Aerial crown-view tile of a tropical tree (Barro Colorado Island, Panama), acquired 20241112:
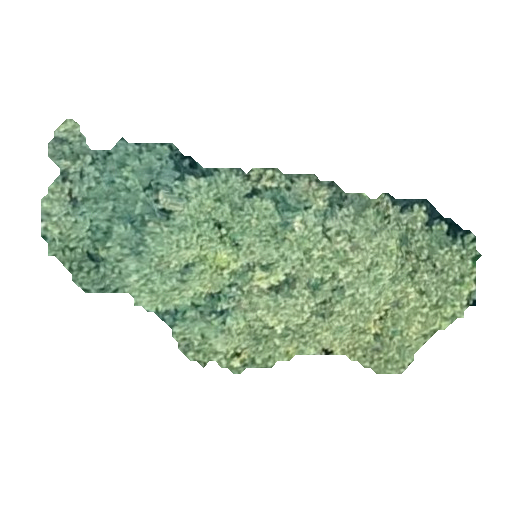
Species: Luehea seemannii
GBIF accepted scientific name: Luehea seemannii
Crown area: 108.428 m²